Question: I have a jTable as from the attached picture
Right click on a row starts a jPopup, with a single item "Thread Stop".
I would like to return the row number by clicking on this menu item
How to accomplish this?
Thanks.
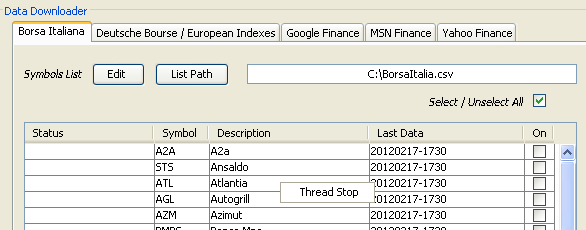
Answer: In your MouseListener where you show your popup, simply get the row and column numbers via the JTable methods:
'''
table.addMouseListener(new MouseAdapter() {
@Override
public void mousePressed(MouseEvent e) {
Point p = e.getPoint();
int row = table.rowAtPoint(p);
int col = table.columnAtPoint(p);
System.out.printf("row, col: [%d, %d]%n", row, col);
// show pop-up menu here
}
});
'''